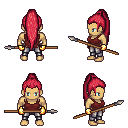
a pixel art fantasy rpg character, male body template, human, tanned skin, maroon pirate shirt, metal pants, ruby red extra-long topknot hairstyle, gold gloves, spear, four views (front, back, left, right), 2x2 character sprite sheet, small pixel art, hard edges, no anti-aliasing